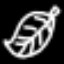
Label: leaf